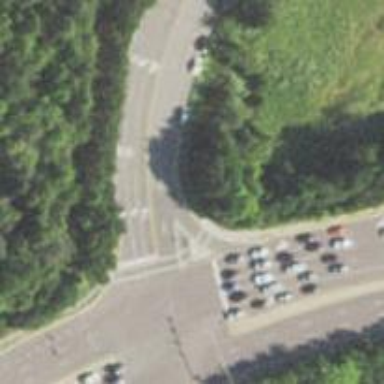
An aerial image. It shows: Trunk link highway.